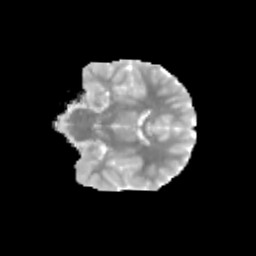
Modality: MD
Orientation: coronal
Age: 11
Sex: male
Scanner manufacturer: siemens
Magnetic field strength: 3 T
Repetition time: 3.8 s
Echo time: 0.07 s